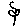
Label: flower